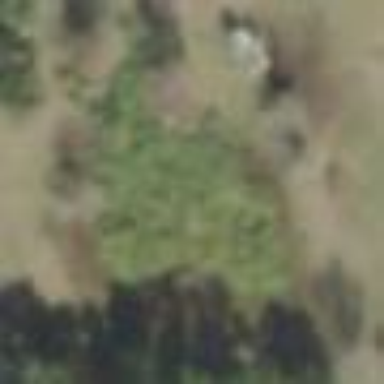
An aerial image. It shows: Marshy wetland area.